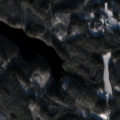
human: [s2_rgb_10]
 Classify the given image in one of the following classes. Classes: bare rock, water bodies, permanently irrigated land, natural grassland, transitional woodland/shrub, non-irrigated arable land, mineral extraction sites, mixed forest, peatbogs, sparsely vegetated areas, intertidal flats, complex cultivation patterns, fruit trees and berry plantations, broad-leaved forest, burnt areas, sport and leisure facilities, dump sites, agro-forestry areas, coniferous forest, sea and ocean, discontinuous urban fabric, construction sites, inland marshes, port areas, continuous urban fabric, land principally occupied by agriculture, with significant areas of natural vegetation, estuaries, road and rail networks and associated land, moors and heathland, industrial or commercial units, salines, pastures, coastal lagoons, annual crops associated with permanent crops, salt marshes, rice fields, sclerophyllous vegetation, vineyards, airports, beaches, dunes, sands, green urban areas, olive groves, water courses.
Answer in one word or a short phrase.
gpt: mixed forest, transitional woodland/shrub, water bodies